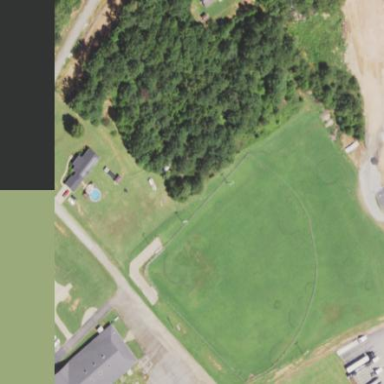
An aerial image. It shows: Baseball pitch for leisure land.